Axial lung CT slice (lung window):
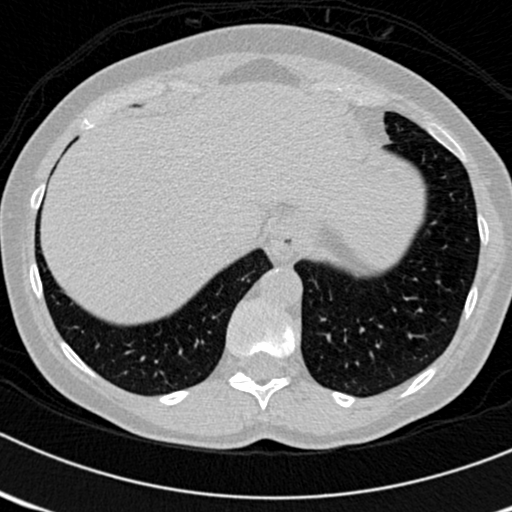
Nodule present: no